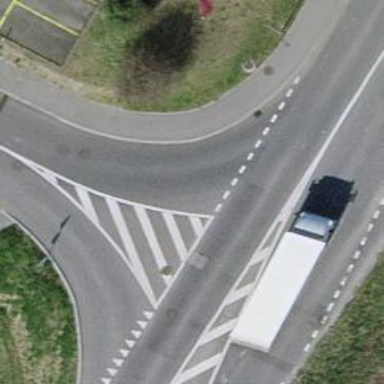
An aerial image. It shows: Road with "give way" sign.